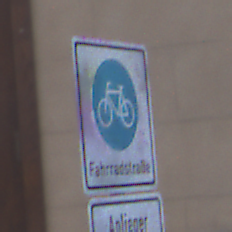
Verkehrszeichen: BeginnFahrradstrasse
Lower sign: PersonengruppenFrei2
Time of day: MorningAfternoon
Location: Outdoor (Urban)
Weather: PartlyCloudy
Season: NotSpecified
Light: Natural